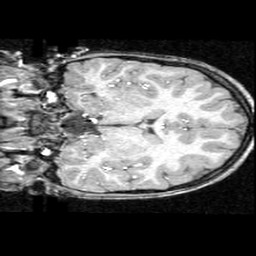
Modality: T1w
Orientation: coronal
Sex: female
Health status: ill
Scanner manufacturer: ge
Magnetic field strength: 1.5 T
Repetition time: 21 s
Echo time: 0.008 s